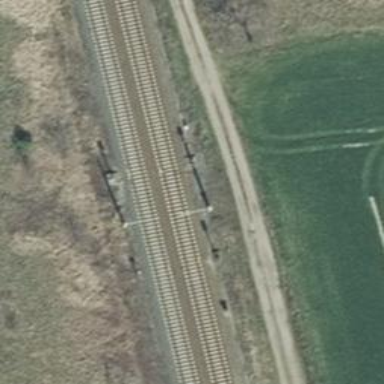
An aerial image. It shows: Light railway signal with light crossing form.